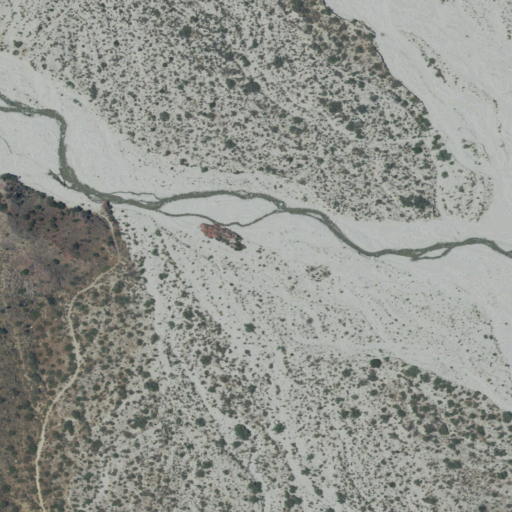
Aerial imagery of mountain in California named Red Dome containing shrub and barren land